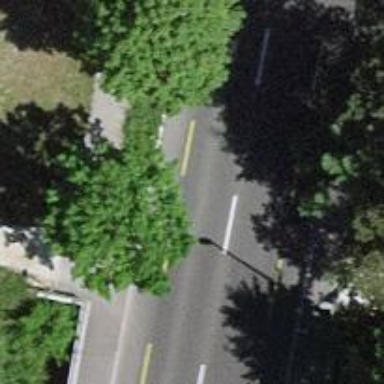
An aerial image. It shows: Raised kerb.